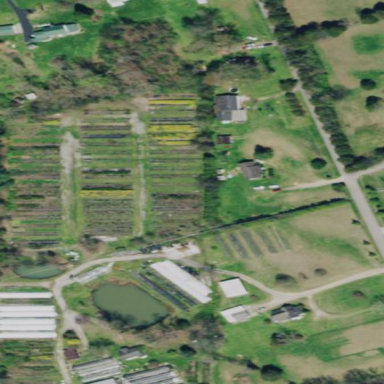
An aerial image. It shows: Greenhouse used for horticulture.